Question: I'm using <URL> without default toolbar, because I want to use my own toolbar.
CKEditor has <URL>'.
In my html I have:
'''
<textarea id='doc'>
'''
In javascript:
'''
$('#' + textareaId).ckeditor();
m_Editor = CKEDITOR.instances[textareaId];
'''
I have tried to to use:
- 'm_Editor.undo''undefined'- 'm_Editor.plugins.undo'
Here is a CKEditor instance for current textarea in console:

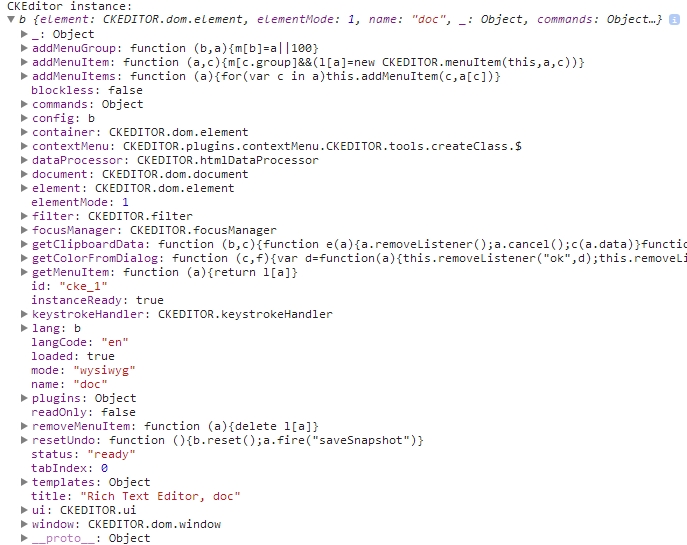
Answer: CKEditor registers <URL>' should do the trick for you.
Bonus: Inspect 'm_Editor.commands' to know what commands are under the hood.